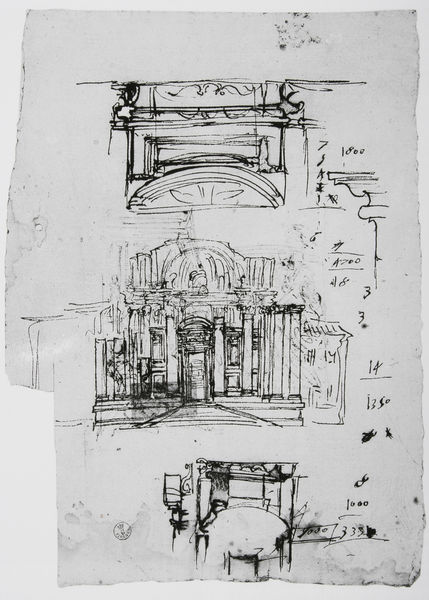
Titel: Skizzen, wahrscheinlich für SS. Luca e Martina in Rom
Künstler: Pietro da Cortona
Standort: Florenz
Institution: Gabinetto Disegni e Stampe degli Uffizi
Schlagwörter: feder, weiß, fenster, schwarz, skizze, säule, säulen, zeichnung, zimmer, gebäude, haus, masse, ornament, architektur, barock, innenraum, kirche, interieur, blatt, front, papier, ansicht, bogen, fassade, perspektive, studie, rundbogen, kuppel, treppe, detail, zahlen, ziffern, ornamente, stuck, innenansicht, stufen, bögen, eingang, tusche, kirch, palast, zentralperspektive, schwarzweiss, entwurf, lilie, tinte, altar, architrav, kathedrale, kapitell, fries, portal, gesims, kirchenbänke, apsis, plan, konsole, dorisch, nummern, handschrift, details, gebälk, federzeichnung, aufriss, architekt, leonardo, säulenordnung, da vinci, berechnung, läulen, prächtig, füller, fronton, fassadae, exterior, rondon, kckclg, n kck